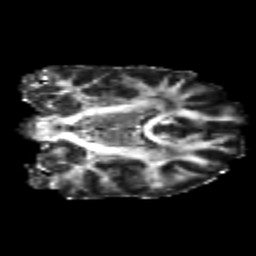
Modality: FA
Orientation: coronal
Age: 24
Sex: female
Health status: healthy
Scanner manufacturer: philips
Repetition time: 7.384 s
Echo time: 0.08599 s